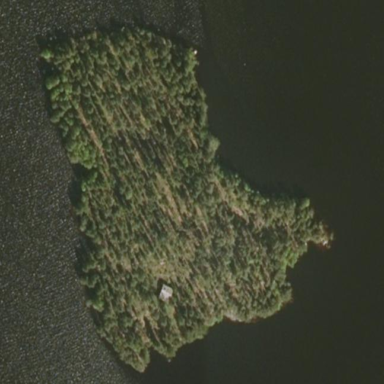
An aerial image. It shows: Image showing island.